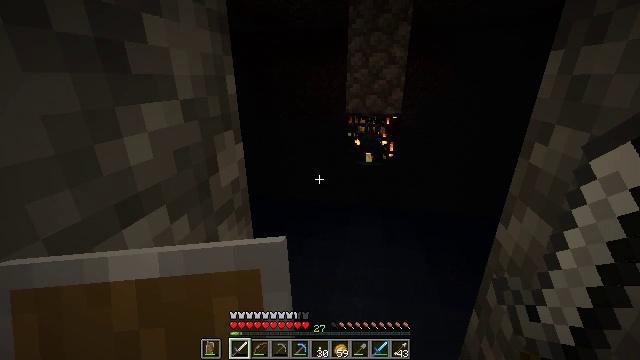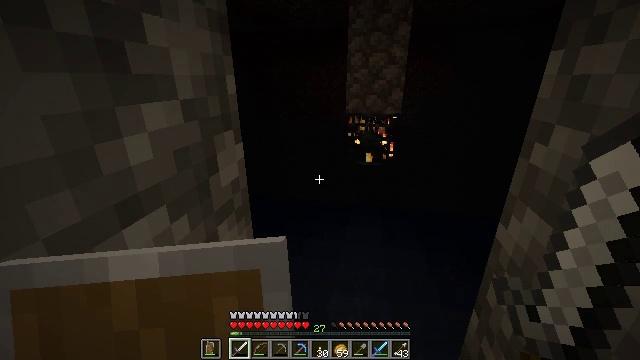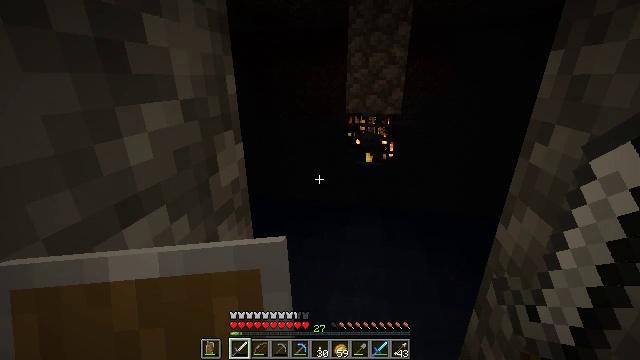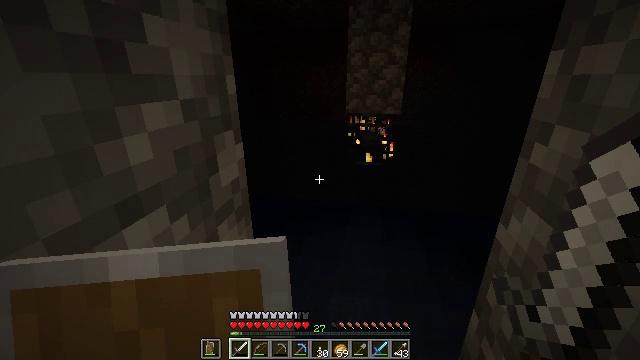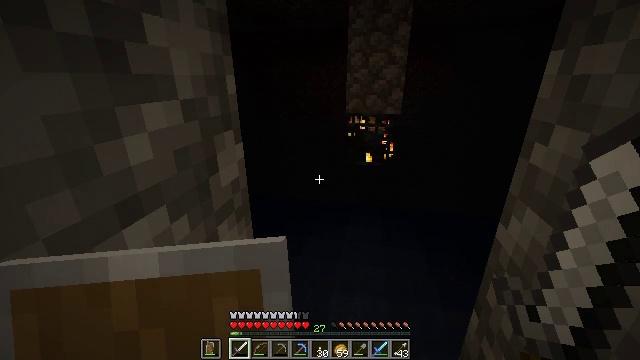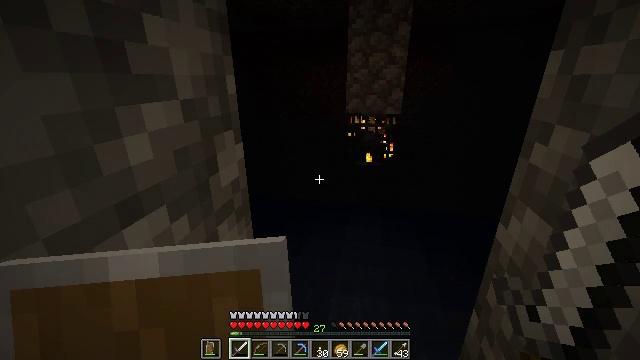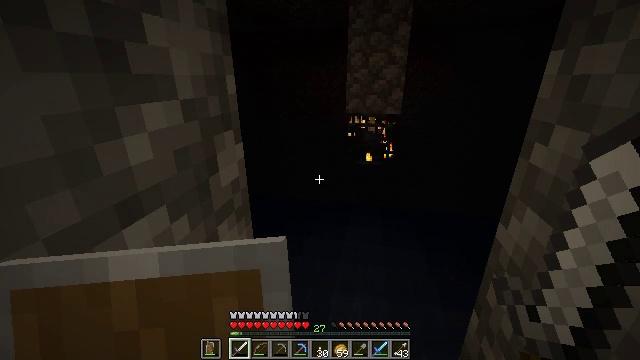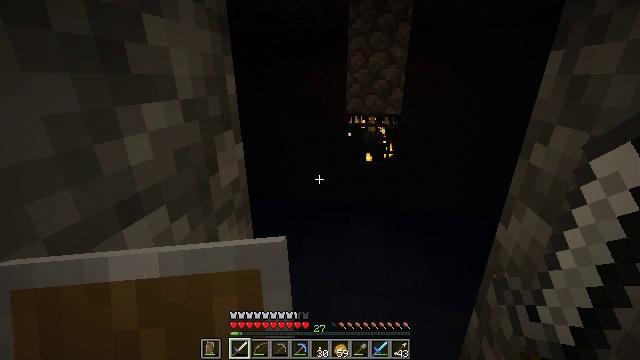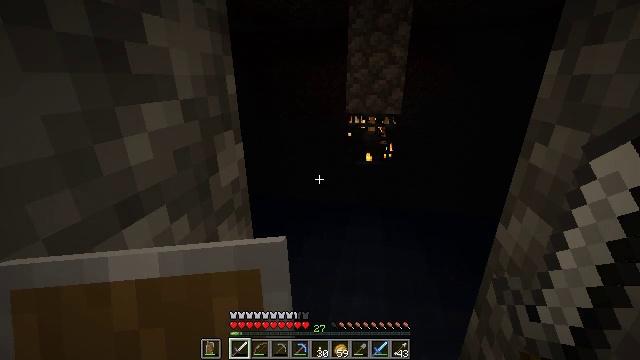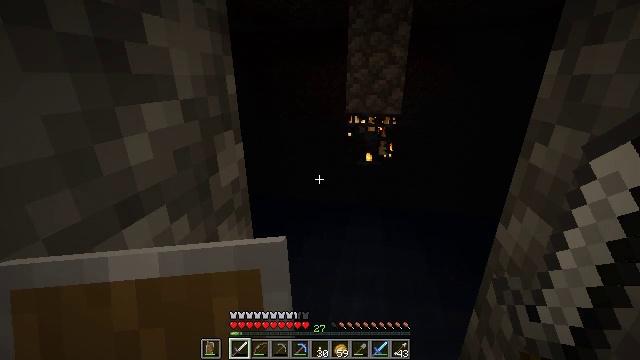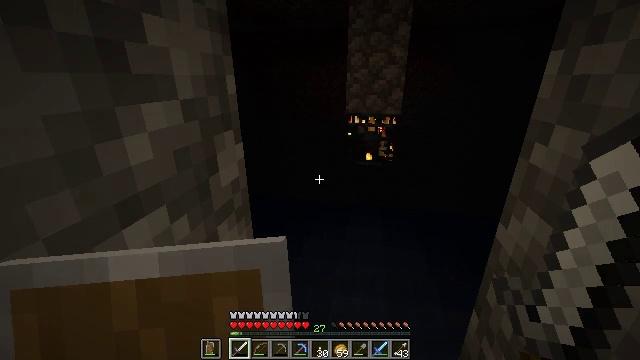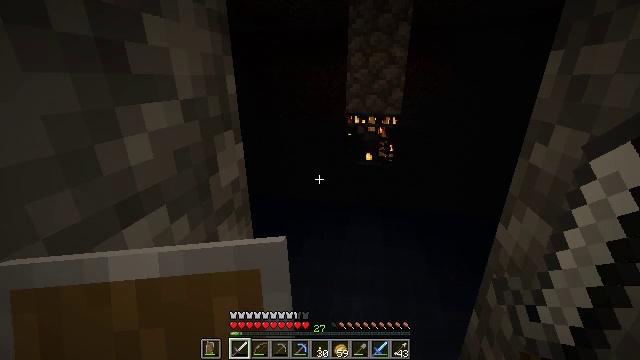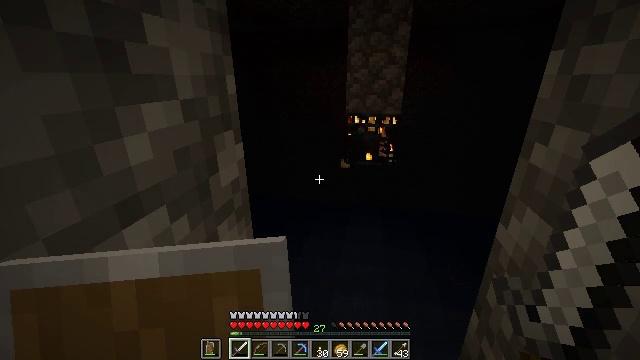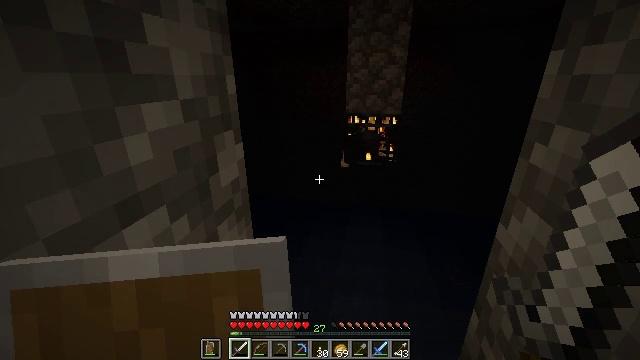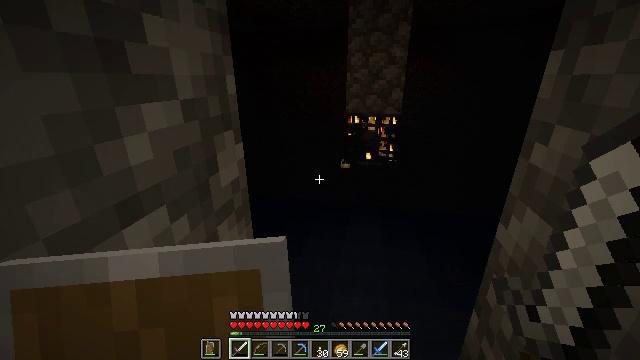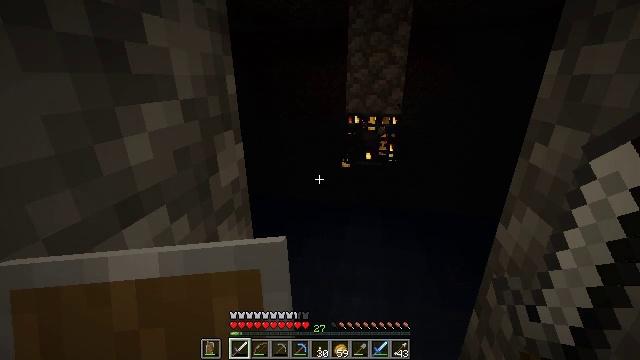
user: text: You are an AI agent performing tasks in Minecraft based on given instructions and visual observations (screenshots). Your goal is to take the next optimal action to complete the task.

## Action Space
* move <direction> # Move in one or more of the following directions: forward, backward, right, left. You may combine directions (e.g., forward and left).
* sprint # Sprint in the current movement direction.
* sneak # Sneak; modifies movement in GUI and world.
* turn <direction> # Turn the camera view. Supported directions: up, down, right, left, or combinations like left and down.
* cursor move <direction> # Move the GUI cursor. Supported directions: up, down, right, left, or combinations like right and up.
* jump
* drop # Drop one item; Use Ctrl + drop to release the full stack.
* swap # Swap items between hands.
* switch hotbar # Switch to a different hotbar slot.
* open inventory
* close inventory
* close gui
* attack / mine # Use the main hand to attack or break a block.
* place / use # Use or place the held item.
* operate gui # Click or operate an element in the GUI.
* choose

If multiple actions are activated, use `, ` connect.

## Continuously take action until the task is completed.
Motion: motion action
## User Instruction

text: Drop an iron sword.
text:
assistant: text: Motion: no_op
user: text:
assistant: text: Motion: no_op
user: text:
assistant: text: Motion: no_op
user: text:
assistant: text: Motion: no_op
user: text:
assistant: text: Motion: no_op
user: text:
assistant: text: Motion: no_op
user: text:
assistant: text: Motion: no_op
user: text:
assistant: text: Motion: no_op
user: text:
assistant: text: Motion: no_op
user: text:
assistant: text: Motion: no_op
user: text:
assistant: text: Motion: no_op
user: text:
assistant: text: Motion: no_op
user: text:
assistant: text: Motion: no_op
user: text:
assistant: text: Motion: no_op
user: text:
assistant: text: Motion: no_op
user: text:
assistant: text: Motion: no_op
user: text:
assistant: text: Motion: no_op
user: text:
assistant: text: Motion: no_op
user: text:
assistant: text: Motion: no_op
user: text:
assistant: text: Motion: no_op
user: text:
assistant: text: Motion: no_op
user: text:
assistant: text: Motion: no_op
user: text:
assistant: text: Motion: no_op
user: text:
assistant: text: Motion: no_op
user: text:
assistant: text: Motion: no_op
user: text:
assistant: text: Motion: no_op
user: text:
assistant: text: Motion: no_op
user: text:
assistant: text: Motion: no_op
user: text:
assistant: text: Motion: no_op
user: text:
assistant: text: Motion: no_op